Question: I have the following SQL statement:
'''
SELECT TRUNC(TIDSPUNKT) AS PERIOD,
QUEUE,
ROUND(SUM(CASE WHEN BESVARET_25_SEK > 0 THEN BESVARET_25_SEK END ) / SUM(CASE WHEN ANTAL_KALD > 0 THEN ANTAL_KALD END) * 100) AS SVAR_PROCENT
FROM KS_DRIFT.PERO_NKM_KO_OVERSIGT
WHERE TIDSPUNKT >= '2013-06-17'
AND TIDSPUNKT <= '2013-07-02'
AND ANTAL_KALD > 0
AND QUEUE not in ('TekniskHotline')
GROUP BY TRUNC(TIDSPUNKT), QUEUE
ORDER BY PERIOD
'''
This gives me the following result:

As you can see i have highlighed two rows. in the above SQL statement im calculating two rows to get a percentage now here is the tricky part and my question instead of having "Erhverv" and "ErhvervOverflow" on a row i want to count them as one!
is there any way to achieve this?
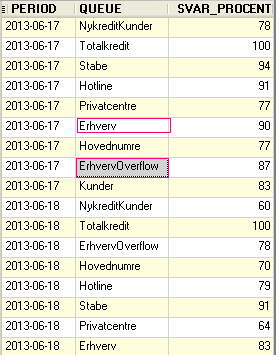
Answer: You can use a 'case' statement to assign the values in the 'select' and the 'group by':
'''
SELECT TRUNC(TIDSPUNKT) AS PERIOD,
(case when QUEUE in ('Erhverv', 'ErhvervOverflow') then 'Erhverv'
else QUEUE
end) as QUEUE,
ROUND(SUM(CASE WHEN BESVARET_25_SEK > 0 THEN BESVARET_25_SEK END ) / SUM(CASE WHEN ANTAL_KALD > 0 THEN ANTAL_KALD END) * 100) AS SVAR_PROCENT
FROM KS_DRIFT.PERO_NKM_KO_OVERSIGT
WHERE TIDSPUNKT >= '2013-06-17'
AND TIDSPUNKT <= '2013-07-02'
AND ANTAL_KALD > 0
AND QUEUE not in ('TekniskHotline')
GROUP BY TRUNC(TIDSPUNKT),
(case when QUEUE in ('Erhverv', 'ErhvervOverflow') then 'Erhverv'
else QUEUE
end)
ORDER BY PERIOD;
'''
Note that I included both values in the 'when' clause. You could do: 'when QUEUE = 'ErhvervOverflow' then 'Erhverv' else QUEUE end)'. I think including both values makes the intention more clear.